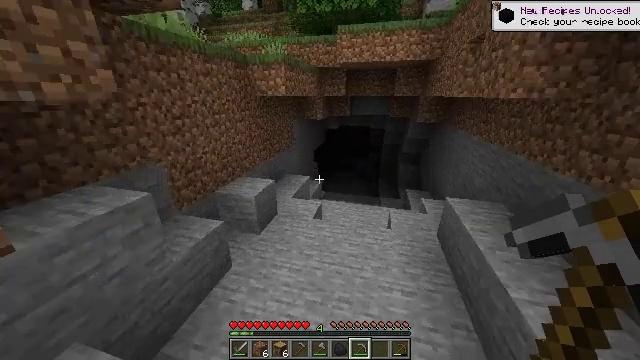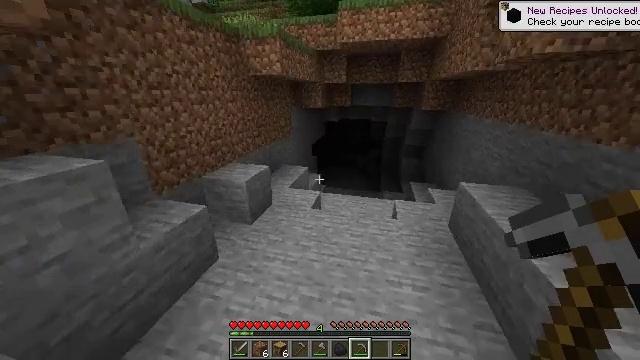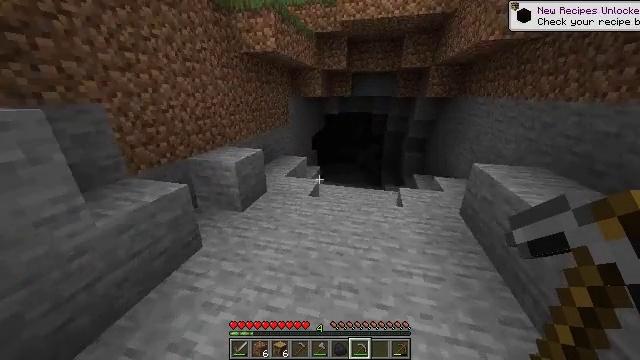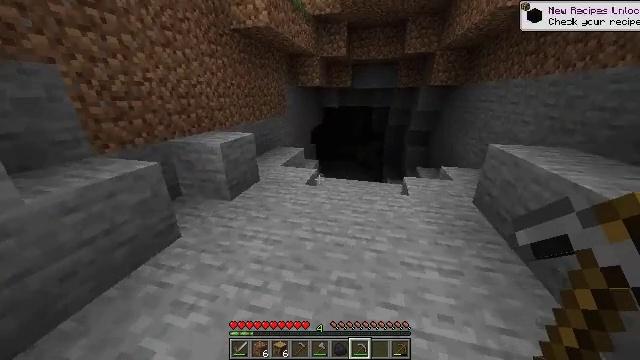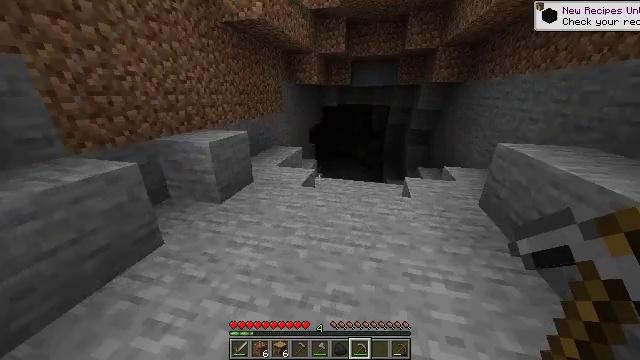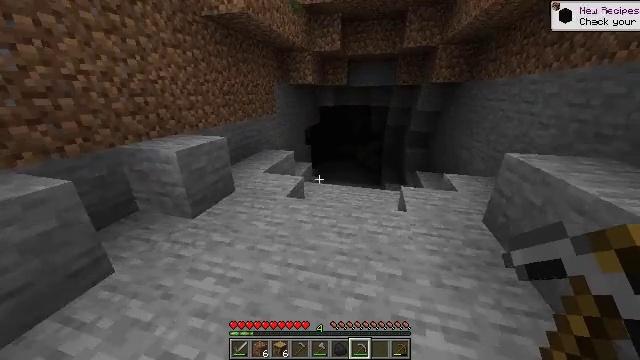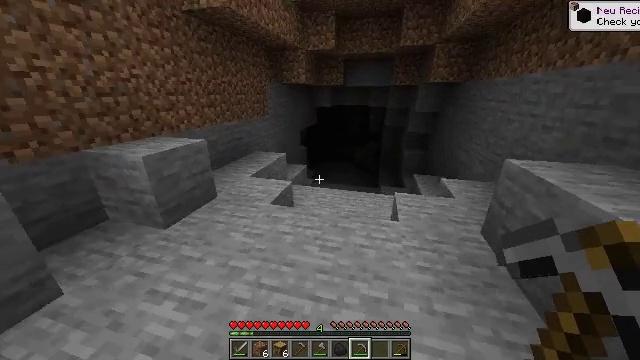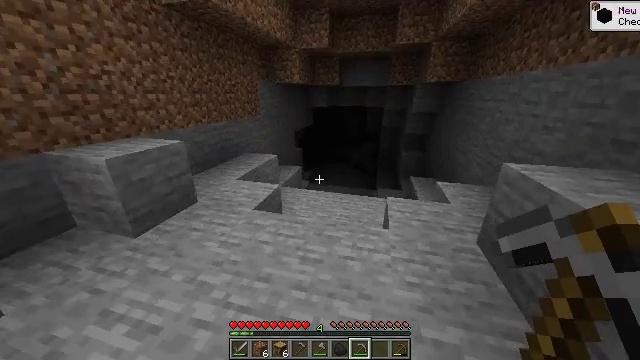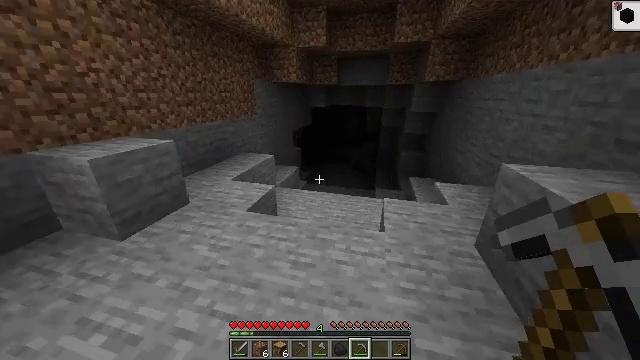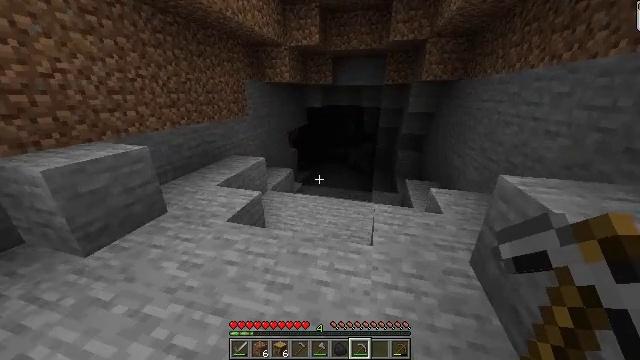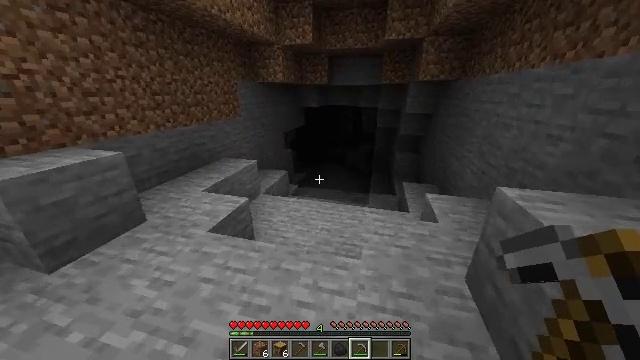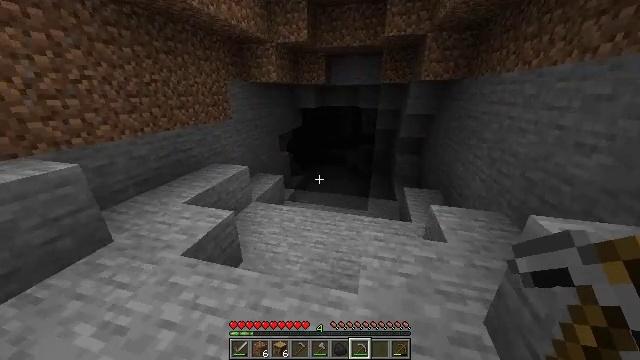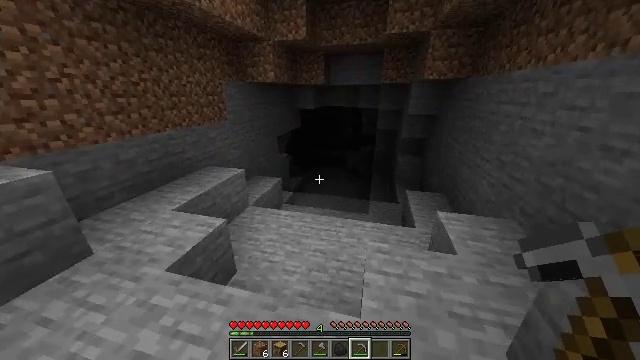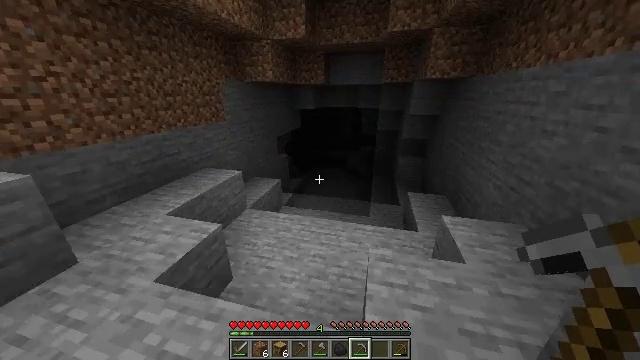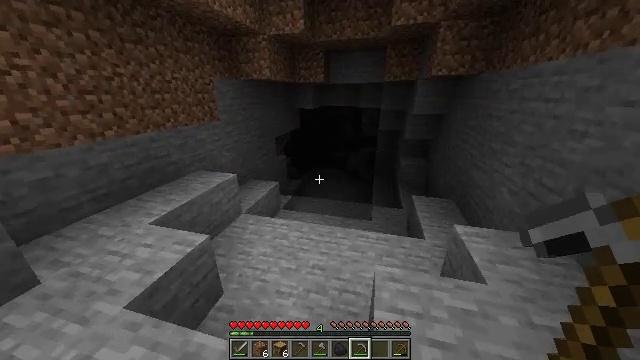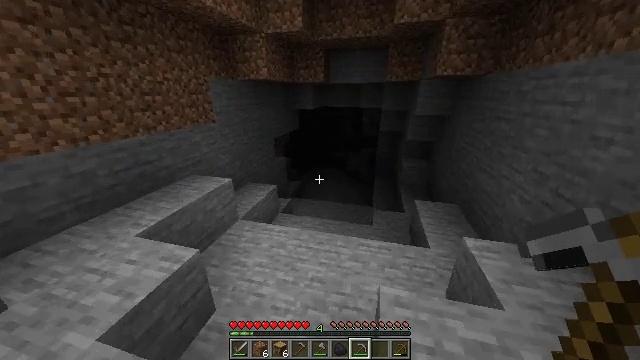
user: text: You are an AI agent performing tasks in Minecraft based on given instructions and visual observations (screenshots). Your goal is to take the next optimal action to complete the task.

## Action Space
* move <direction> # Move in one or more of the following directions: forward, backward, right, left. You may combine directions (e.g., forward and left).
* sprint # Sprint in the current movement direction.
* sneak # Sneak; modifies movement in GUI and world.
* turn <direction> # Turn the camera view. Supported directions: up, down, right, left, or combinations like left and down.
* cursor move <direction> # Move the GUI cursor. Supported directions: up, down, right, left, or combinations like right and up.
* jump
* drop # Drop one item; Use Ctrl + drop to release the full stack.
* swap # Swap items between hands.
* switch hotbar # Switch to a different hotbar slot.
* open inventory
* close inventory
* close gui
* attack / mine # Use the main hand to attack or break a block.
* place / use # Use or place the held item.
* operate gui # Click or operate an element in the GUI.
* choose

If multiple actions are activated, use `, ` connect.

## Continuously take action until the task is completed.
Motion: motion action
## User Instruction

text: Make a torch with sticks and coal.
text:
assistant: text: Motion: move forward and move right
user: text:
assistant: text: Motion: move forward and move right
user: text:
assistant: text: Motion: move forward and move right
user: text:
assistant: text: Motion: move forward and move right
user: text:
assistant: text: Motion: move forward and move right
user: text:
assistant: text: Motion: move forward and move right
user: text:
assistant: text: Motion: move forward and move right
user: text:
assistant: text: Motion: move forward and move right
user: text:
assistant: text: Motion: move forward and move right
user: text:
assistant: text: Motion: move forward
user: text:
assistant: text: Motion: move forward
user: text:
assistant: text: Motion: move forward
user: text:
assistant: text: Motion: move forward
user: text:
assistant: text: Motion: move forward
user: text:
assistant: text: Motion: move forward
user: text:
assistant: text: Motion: move forward
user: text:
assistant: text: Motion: move forward
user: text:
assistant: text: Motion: move forward
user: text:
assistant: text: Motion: move forward
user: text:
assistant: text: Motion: move forward
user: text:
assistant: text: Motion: move forward
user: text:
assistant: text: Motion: move forward
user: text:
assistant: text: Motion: move forward
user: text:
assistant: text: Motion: move forward
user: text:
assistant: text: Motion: move forward
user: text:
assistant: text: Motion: move forward and move right
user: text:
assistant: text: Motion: move forward and move right
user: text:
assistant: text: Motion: move forward and move right
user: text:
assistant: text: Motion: move forward and move right, turn left
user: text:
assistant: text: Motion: move forward and move right, turn left